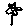
Label: flower